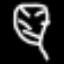
Label: leaf